Question: I have an ImageView of a Wheel that is spinning on Fling.
How can I detect the final position of the wheel when the rotation is complete?
basically , similar to a wheel of fortune wheel, result depends on where the wheel stopped

Is there a way to detect when the fling/rotation is finished , then get the final angle?
I want to associate this angle with one of the 4 quadrants in the circle and set a result from that. Thanks, some of my code below
//////////////////////////Gesture Detect /////////////////
'''
private class MyWheelOnTouchListener implements OnTouchListener {
private double startAngle;
@Override
public boolean onTouch(View v, MotionEvent event) {
switch (event.getAction()) {
case MotionEvent.ACTION_DOWN:
rotateAnim(); // test
// reset the touched quadrants
for (int i = 0; i < quadrantTouched.length; i++) {
quadrantTouched[i] = false;
}
allowRotating = false;
startAngle = getAngle(event.getX(), event.getY());
break;
case MotionEvent.ACTION_MOVE:
double currentAngle = getAngle(event.getX(), event.getY());
rotateDialer((float) (startAngle - currentAngle));
startAngle = currentAngle;
break;
case MotionEvent.ACTION_UP:
allowRotating = true;
break;
}
// set the touched quadrant to true
quadrantTouched[getQuadrant(event.getX() - (wheelWidth / 2), wheelHeight - event.getY() - (wheelHeight / 2))] = true;
wheeldetector.onTouchEvent(event);
return true;
}
}
/**
* Simple implementation of a {@link SimpleOnGestureListener} for detecting a fling event.
*/
private class MyWheelGestureDetector extends SimpleOnGestureListener {
private double endAngle;
@Override
public boolean onFling(MotionEvent e1, MotionEvent e2, float velocityX, float velocityY) {
// get the quadrant of the start and the end of the fling
int q1 = getQuadrant(e1.getX() - (wheelWidth / 2), wheelHeight - e1.getY() - (wheelHeight / 2));
int q2 = getQuadrant(e2.getX() - (wheelWidth / 2), wheelHeight - e2.getY() - (wheelHeight / 2));
// the inversed rotations
if ((q1 == 2 && q2 == 2 && Math.abs(velocityX) < Math.abs(velocityY))
|| (q1 == 3 && q2 == 3)
|| (q1 == 1 && q2 == 3)
|| (q1 == 4 && q2 == 4 && Math.abs(velocityX) > Math.abs(velocityY))
|| ((q1 == 2 && q2 == 3) || (q1 == 3 && q2 == 2))
|| ((q1 == 3 && q2 == 4) || (q1 == 4 && q2 == 3))
|| (q1 == 2 && q2 == 4 && quadrantTouched[3])
|| (q1 == 4 && q2 == 2 && quadrantTouched[3])) {
wheel.post(new FlingWheelRunnable(-1 * (velocityX + velocityY)));
} else {
// the normal rotation
wheel.post(new FlingWheelRunnable(velocityX + velocityY));
}
endAngle = getAngle(e1.getX(), e2.getY());
return true;
}
}
/**
* A {@link Runnable} for animating the the dialer's fling.
*/
private class FlingWheelRunnable implements Runnable {
private float velocity;
public FlingWheelRunnable(float velocity) {
this.velocity = velocity;
}
@Override
public void run() {
if (Math.abs(velocity) > 5) { // original = 5
rotateDialer(velocity / 100); // original = 75
velocity /= 1.0666F; // original = 1.0666F
wheel.getRotation()); <-- maybe something like this, but not working??
// post this instance again
wheel.post(this);
}
}
}
/**
* @return The angle of the unit circle with the image view's center
*/
private double getAngle(double xTouch, double yTouch) {
double x = xTouch - (wheelWidth / 2d);
double y = wheelHeight - yTouch - (wheelHeight / 2d);
switch (getQuadrant(x, y)) {
case 1:
return Math.atan(y / x) * 180 / Math.PI;
case 2:
return 180 - Math.atan(y / x) * 180 / Math.PI;
case 3:
return 180 + (-1 * Math.atan(y / (x)) * 180 / Math.PI);
case 4:
return 360 + Math.atan(y / (x)) * 180 / Math.PI;
default:
return 0;
}
}
/**
* @return The selected quadrant.
*/
private static int getQuadrant(double x, double y) {
if (x >= 0) {
return y >= 0 ? 1 : 4;
} else {
return y >= 0 ? 2 : 3;
}
}
/**
* Rotate the wheel.
*
* @param degrees The degrees, the dialer should get rotated.
*/
private void rotateDialer(float degrees) {
matrix.postRotate(degrees, wheelWidth / 2, wheelHeight / 2);
wheel.setImageMatrix(matrix);
}
'''
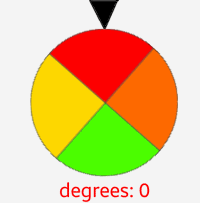
Answer: I ended up doing it a simpler way. I just added a random angle (using the Math.random) function with a range of 0- 360. then added about 1800 to that (5 turns for animation). then used a switch statement to decide the outcome based on the random angle produced.